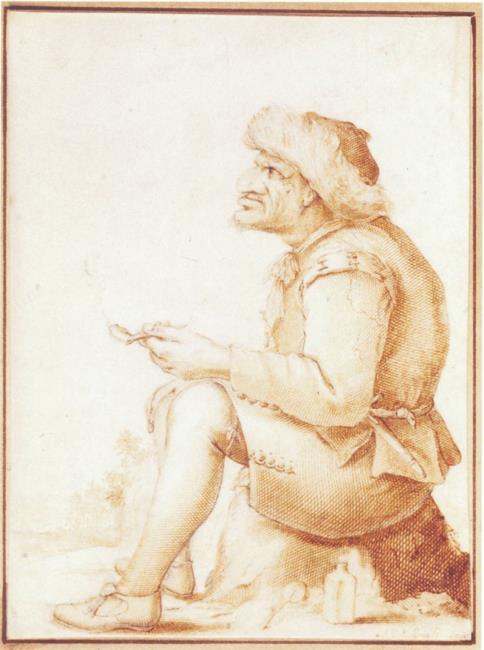
Title: Smoking peasant (Smell?)
Artist: Anthonie Crussens
Earliest date: 1655
Latest date: 1655
Genre: drawing
Iconography: Smell
Keywords: peasant genre, peasant, sitting, smoking (activity), pipe, bottle, fur hat, smell (sense)